Question: I want to fill a combobox on Form1 , when the OK button on Form2 is clicked.
First, the Load Form2 button on Form1 is clicked to display Form2.
Then, Form2 appears, and if OK(Button on Form2) is pressed then the Form1 ComboBox must be filled with values from a SQL SERVER database table.
'''
public partial class FORM1 : Form
{
public void LoadValue()
{
string query = "SELECT FullName FROM Studs ";
SqlCommand cmd = new SqlCommand(query, FORM1conn);
SqlDataReader reader = cmd.ExecuteReader();
while (reader.Read())
{
FORM1COMBOBOX.Items.Add(reader.GetString(0));
}
}
}
public partial class FORM2 : Form
{
private void FORM2_OK_Button_Click(object sender, EventArgs e)
{
//HERE I WANT TO CALL THE LOADVALUE() METHOD OF FORM1 ????????
}
}
'''

In form2.cs :
'''
public partial class FORM2 : Form
{
public FORM2(SqlConnection connfromFORM3)
{
Form2Conn = connfromFORM3;
InitializeComponent();
}
private Form1 form1;
public SELECTGROUPHEADDIALOG(FORM1 form1) : this()
{
this.form1 = form1;
}
private void FORM2_OK_Button_Click(object sender, EventArgs e)
{
//HERE I WANT TO CALL THE LOADVALUE() METHOD OF FORM1 ????????
}
}
'''
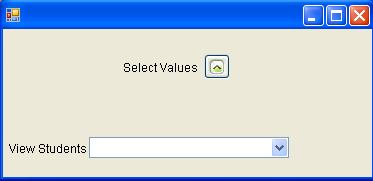
Answer: You can try passing Form1 instance in the constructor of Form2
Example:
'''
public partial class Form1 : Form
{
public Form1()
{
InitializeComponent();
}
private void button1_Click(object sender, EventArgs e)
{
Form2 form2 = new Form2(this);
form2.Show();
}
internal void TestMethod()
{
throw new NotImplementedException();
}
}
public partial class Form2 : Form
{
private Form1 form1;
public Form2()
{
InitializeComponent();
}
public Form2(Form1 form1)
: this()
{
// TODO: Complete member initialization
this.form1 = form1;
}
private void button1_Click(object sender, EventArgs e)
{
form1.TestMethod();
}
}
'''
try this:
'''
public FORM2(SqlConnection connfromFORM3, FORM1 form1)
{
this.form1 = form1;
Form2Conn = connfromFORM3;
InitializeComponent();
}
'''